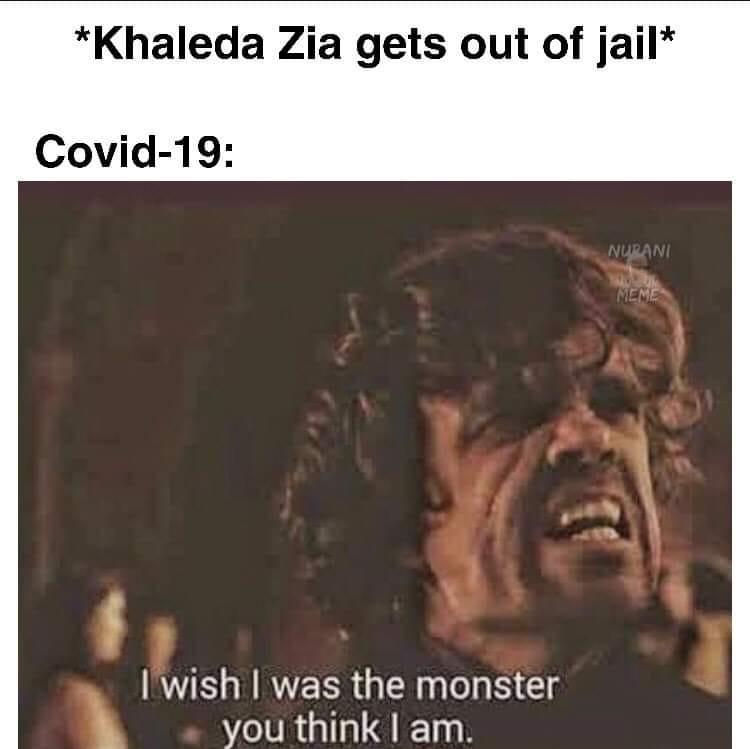
Caption: *khaleda Zia gets out of jail*    Covid-19    I wish I was the monster you think I am.
Label: hate